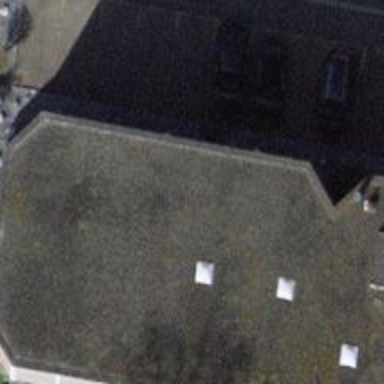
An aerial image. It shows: Office building.